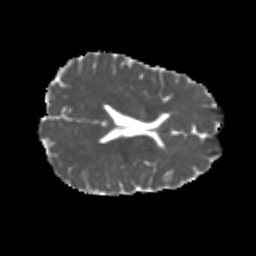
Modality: MD
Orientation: axial
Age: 22
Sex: male
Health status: healthy
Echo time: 0.074 s